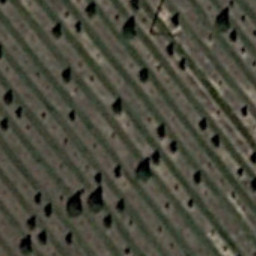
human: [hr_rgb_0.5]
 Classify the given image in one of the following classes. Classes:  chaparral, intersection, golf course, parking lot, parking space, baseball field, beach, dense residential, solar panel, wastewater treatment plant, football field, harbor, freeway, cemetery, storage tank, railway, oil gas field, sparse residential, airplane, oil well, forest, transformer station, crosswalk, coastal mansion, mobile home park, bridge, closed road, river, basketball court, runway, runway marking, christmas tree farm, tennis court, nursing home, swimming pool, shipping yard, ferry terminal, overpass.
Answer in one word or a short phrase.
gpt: christmas tree farm